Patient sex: M
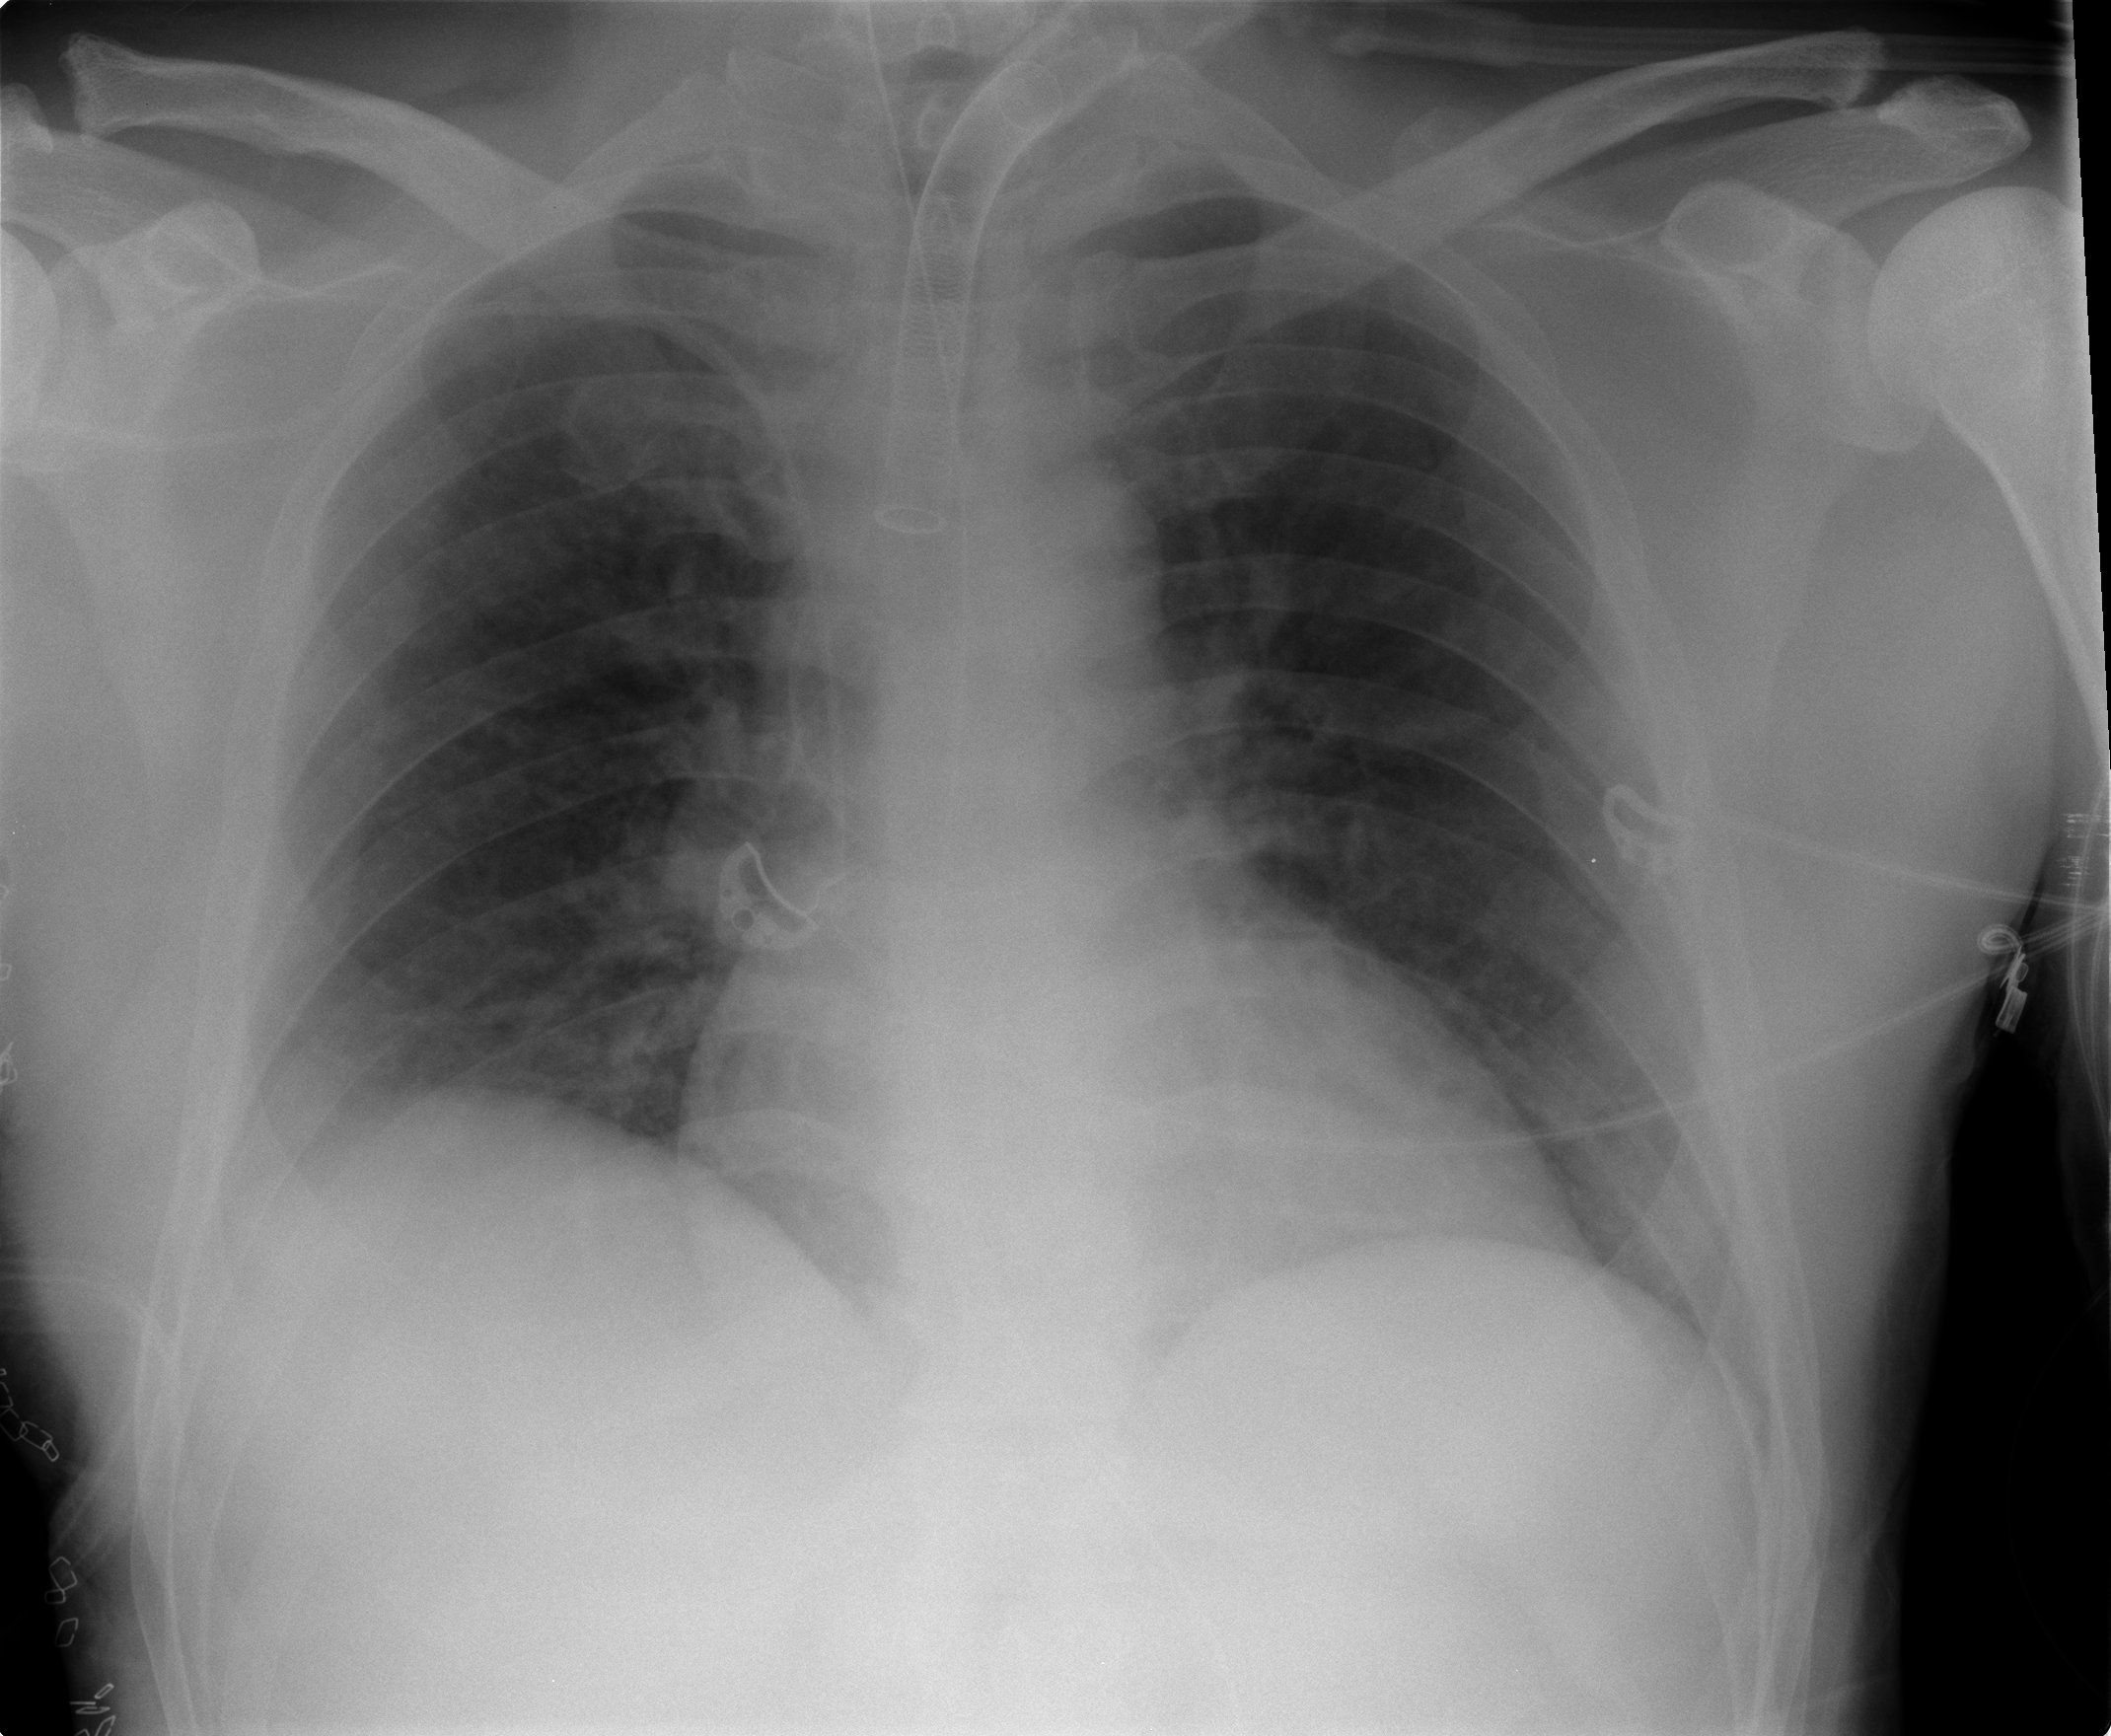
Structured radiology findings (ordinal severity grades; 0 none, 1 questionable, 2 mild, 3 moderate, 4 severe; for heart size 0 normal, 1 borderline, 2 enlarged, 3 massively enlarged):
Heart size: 0
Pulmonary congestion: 2
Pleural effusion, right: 2
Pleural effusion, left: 0
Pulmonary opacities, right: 3
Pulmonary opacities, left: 2
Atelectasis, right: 0
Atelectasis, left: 0